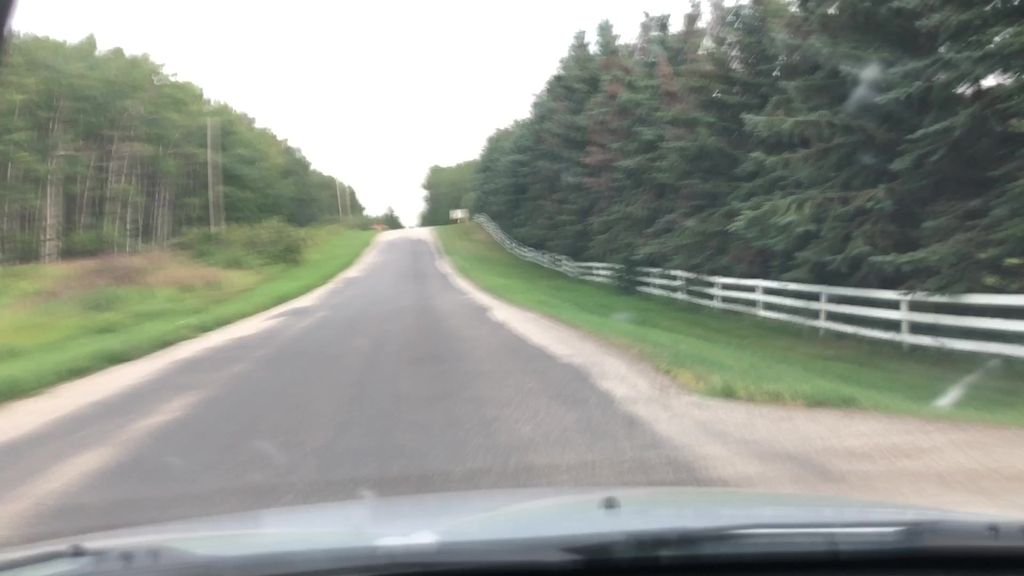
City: edmonton